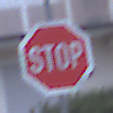
Verkehrszeichen: Stop
Umgebung: Outdoor, Urban
Tageszeit: SunriseSunset
Wetter: PartlyCloudy
Licht: Natural
Jahreszeit: NotSpecified
Kontrast: LowContrast